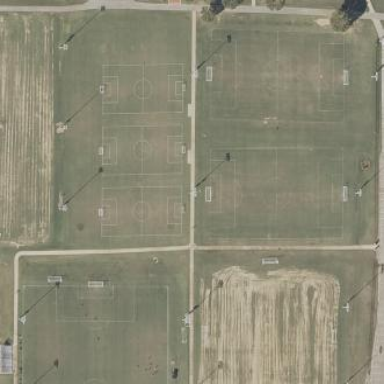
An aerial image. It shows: Soccer pitch for outdoor sports and leisure activities.